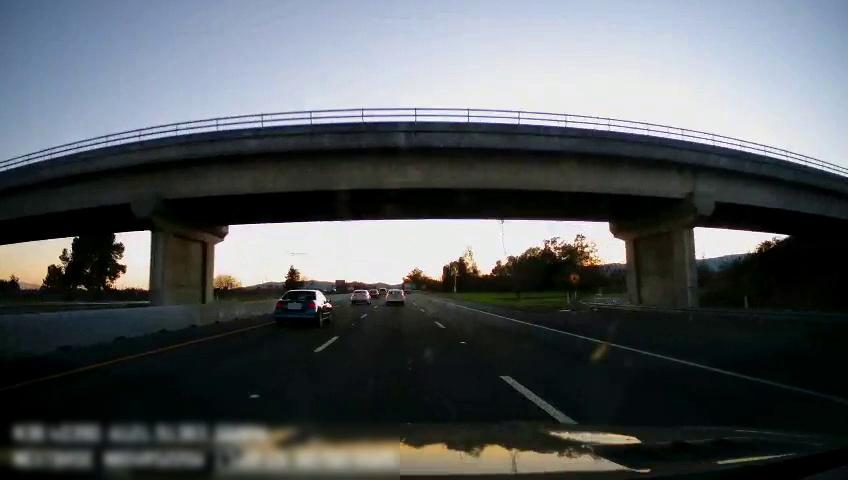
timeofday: Day
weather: Sunny
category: Drivable Space
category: Vehicles | Car
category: Vehicles | Car
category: Vehicles | Car
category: Vehicles | Car
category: Vehicles | Truck
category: Lanes | Current Lane
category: Lanes | Current Lane
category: Lanes | Alternate Lane
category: Lanes | Alternate Lane
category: Traffic | Signs